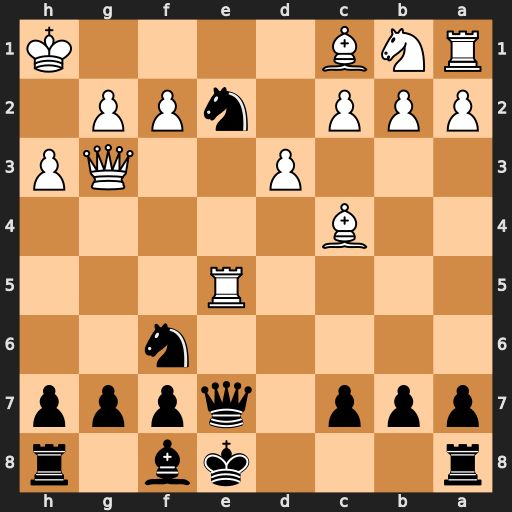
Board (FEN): r3kb1r/ppp1qppp/5n2/4R3/2B5/3P2QP/PPP1nPP1/RNB4K
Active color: b
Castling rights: kq
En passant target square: -
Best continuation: Nxg3+ fxg3 Qxe5